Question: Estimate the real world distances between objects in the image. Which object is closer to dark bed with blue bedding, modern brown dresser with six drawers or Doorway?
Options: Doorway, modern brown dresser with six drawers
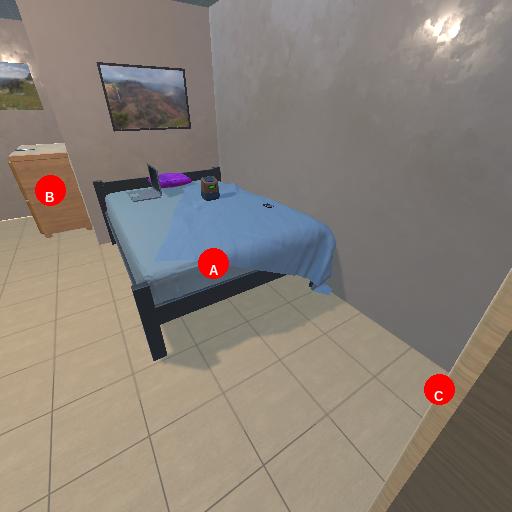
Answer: Doorway